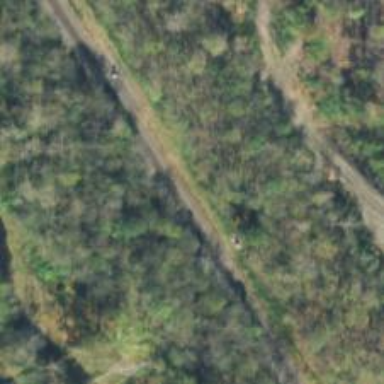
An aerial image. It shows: Abandoned railway.